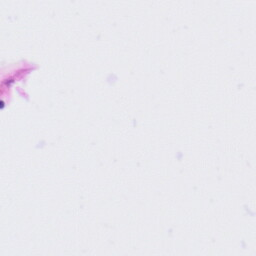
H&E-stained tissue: Tonsil